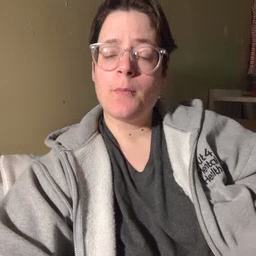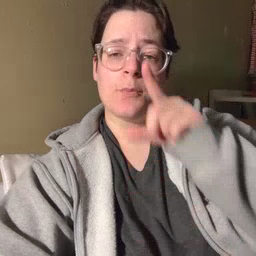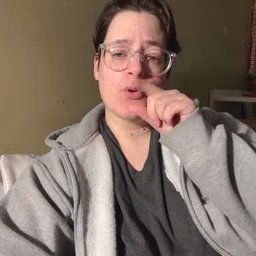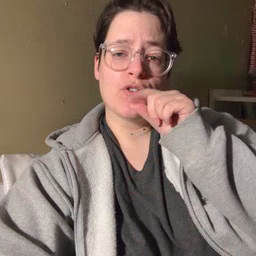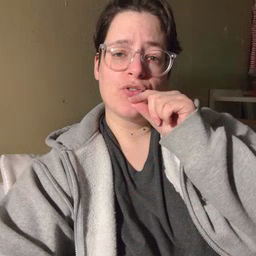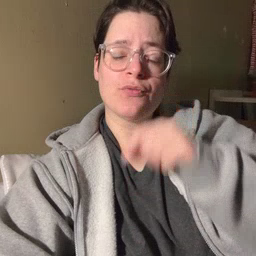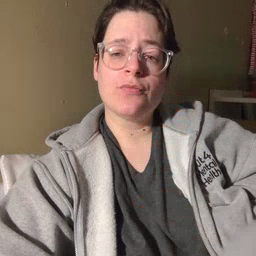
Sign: bird